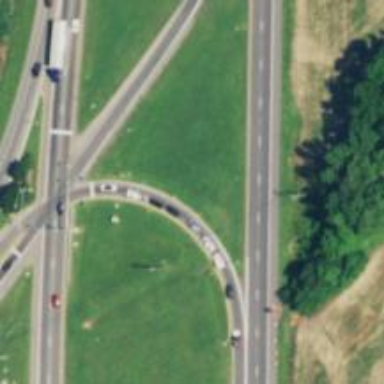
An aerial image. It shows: Trunk link highway.